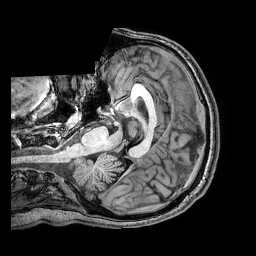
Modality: T1w
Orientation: axial
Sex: male
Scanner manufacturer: philips
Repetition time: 0.008209 s
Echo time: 0.0038 s